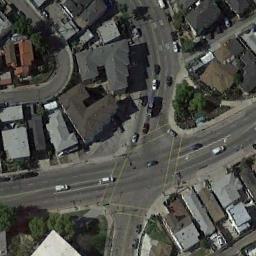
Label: intersection